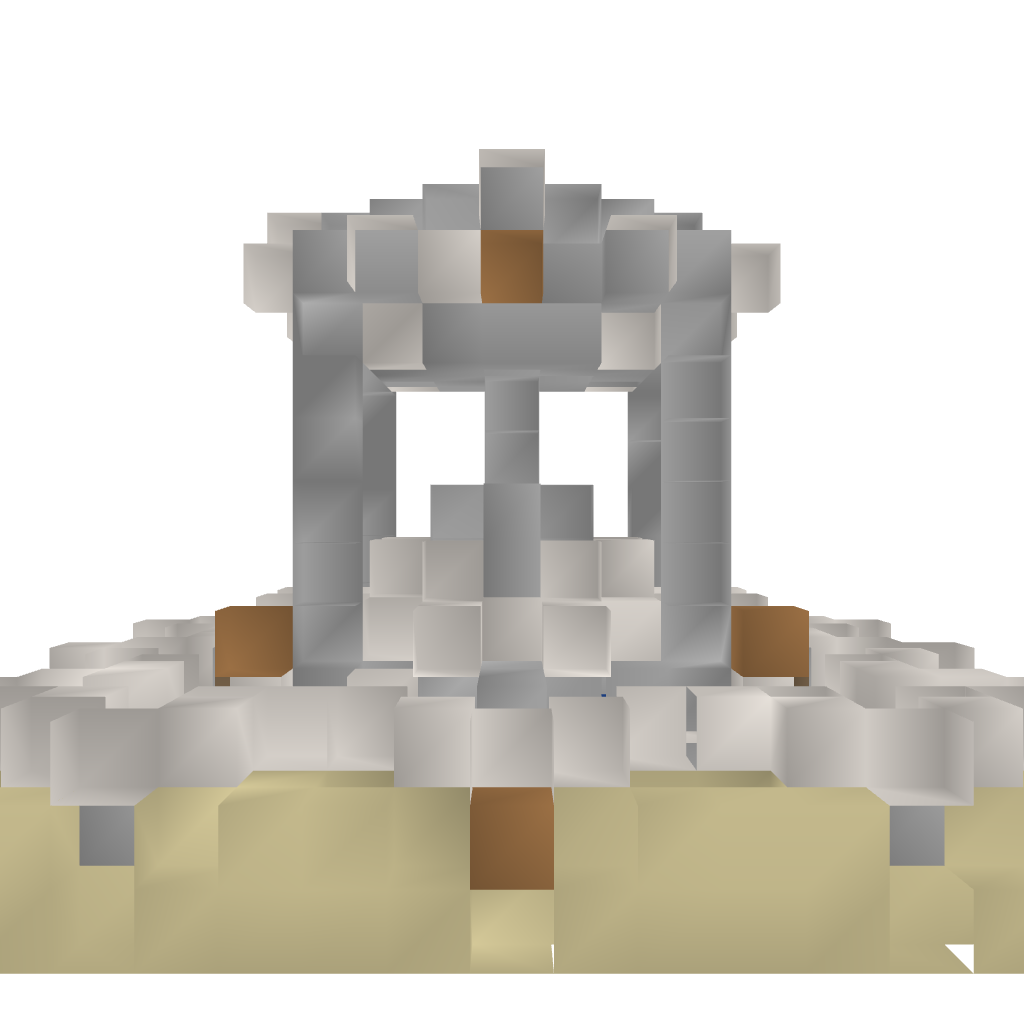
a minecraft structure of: Big Quartz Fountain